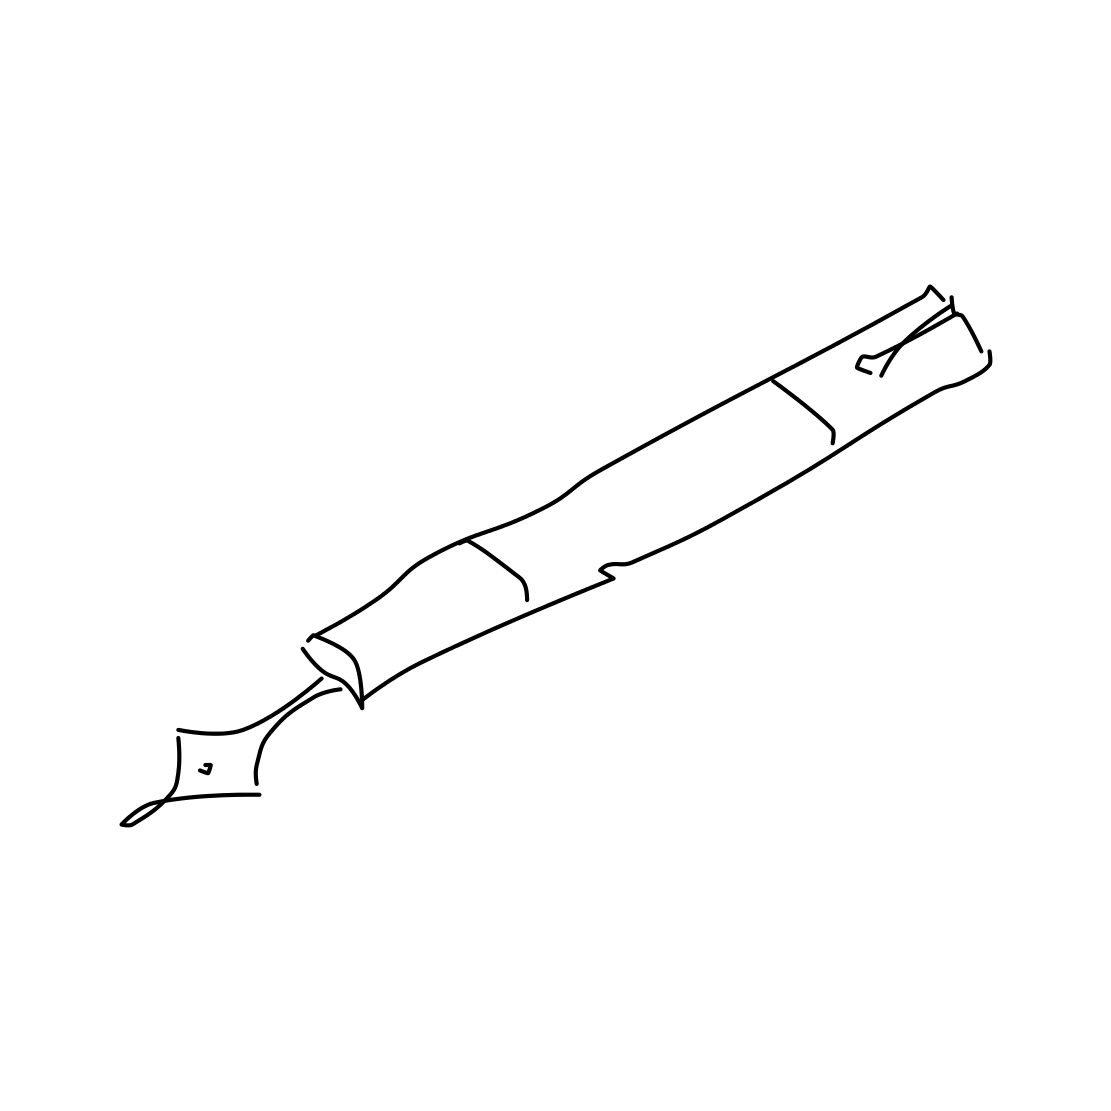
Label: pen